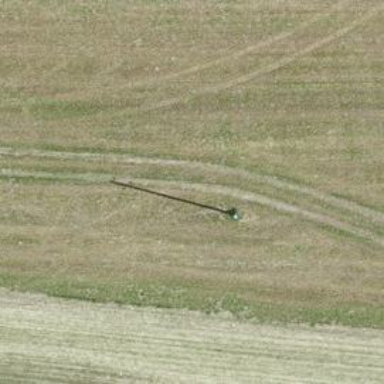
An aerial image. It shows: Utility pole as the man-made structure.